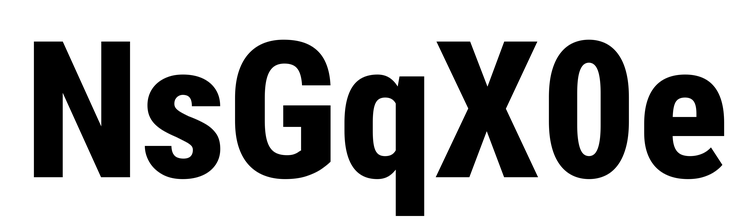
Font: Roboto_Condensed_ExtraBold